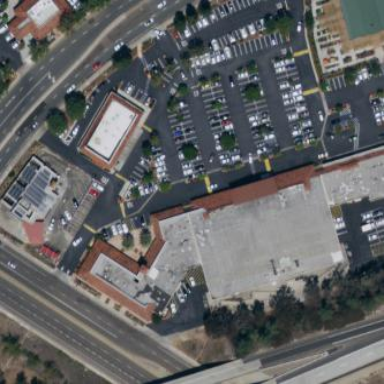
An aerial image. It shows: Commercial building housing supermarket.